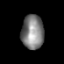
Tissue: prostate
Cell type: T cells
Senescence score: 0.3294
Nuclear area (px): 745
Mean DAPI intensity: 127.27